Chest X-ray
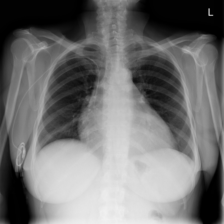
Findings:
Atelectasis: negative
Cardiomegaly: positive
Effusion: negative
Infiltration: positive
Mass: negative
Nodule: negative
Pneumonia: negative
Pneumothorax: negative
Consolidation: negative
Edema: negative
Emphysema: negative
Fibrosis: negative
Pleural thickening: negative
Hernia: negative